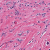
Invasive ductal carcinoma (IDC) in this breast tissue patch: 1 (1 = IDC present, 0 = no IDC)